Field crop: maize
Growth stage: 2
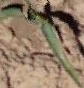
Species: maize